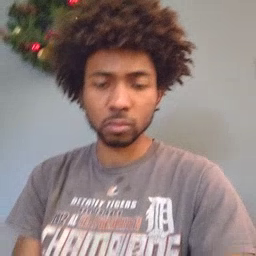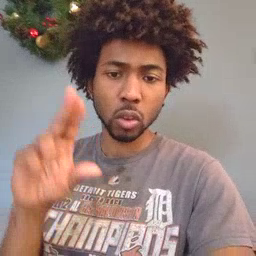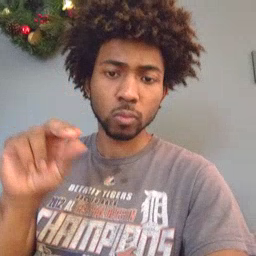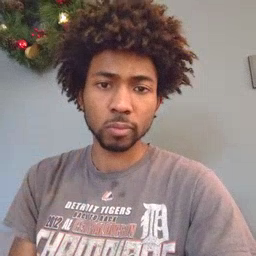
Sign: no